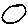
Label: circle